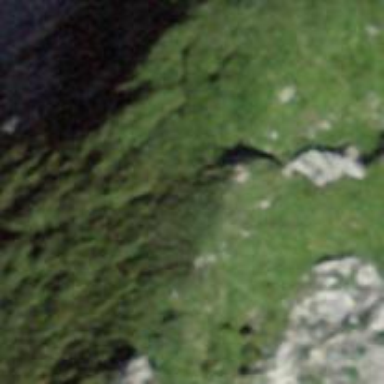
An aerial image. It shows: Natural cliff.